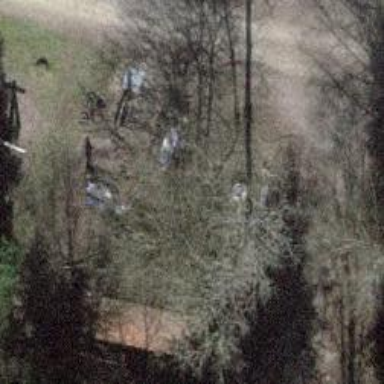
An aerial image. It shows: Picnic site with barbecue amenities available.